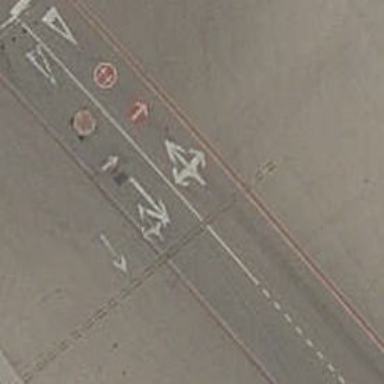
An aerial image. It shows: Airport parking position.